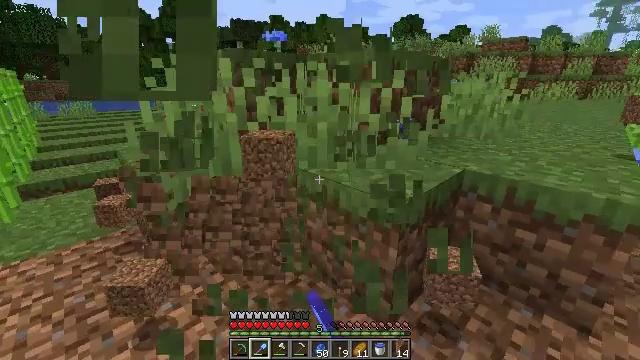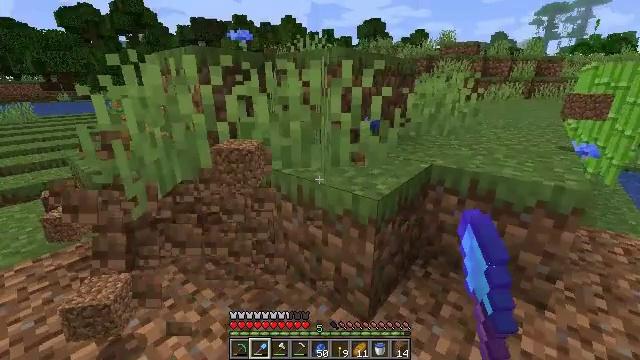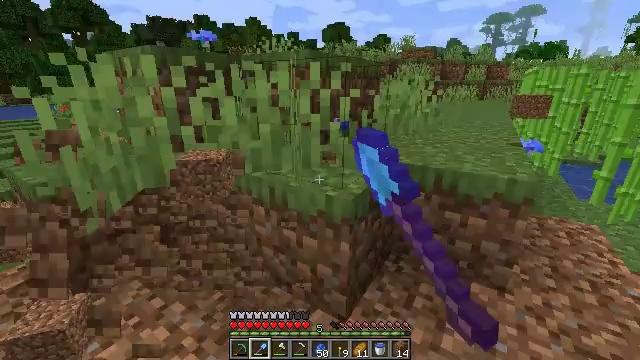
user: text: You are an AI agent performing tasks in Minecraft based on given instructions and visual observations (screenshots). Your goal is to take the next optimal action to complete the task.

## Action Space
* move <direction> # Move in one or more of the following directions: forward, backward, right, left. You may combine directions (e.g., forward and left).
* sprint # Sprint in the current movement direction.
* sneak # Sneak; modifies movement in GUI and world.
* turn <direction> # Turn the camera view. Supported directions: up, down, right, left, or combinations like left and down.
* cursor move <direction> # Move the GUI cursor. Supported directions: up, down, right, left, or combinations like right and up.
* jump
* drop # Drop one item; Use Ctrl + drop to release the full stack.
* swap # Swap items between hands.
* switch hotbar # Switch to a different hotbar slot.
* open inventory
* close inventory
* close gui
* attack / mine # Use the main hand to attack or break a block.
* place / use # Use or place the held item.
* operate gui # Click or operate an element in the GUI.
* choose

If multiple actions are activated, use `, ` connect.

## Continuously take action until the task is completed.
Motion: motion action
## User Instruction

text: Collect the grass block using a shovel.
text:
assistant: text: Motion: turn right, attack / mine
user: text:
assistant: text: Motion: turn right, attack / mine
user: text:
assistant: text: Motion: attack / mine